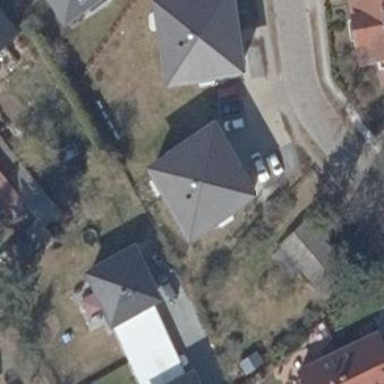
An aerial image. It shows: Residential building with grey pyramidal roof.